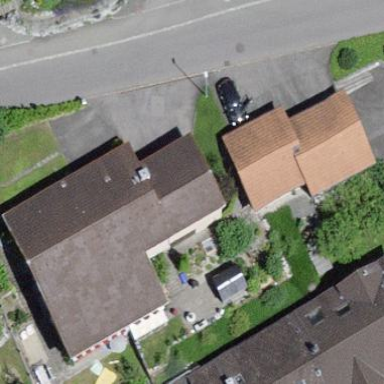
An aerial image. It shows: Garage building.